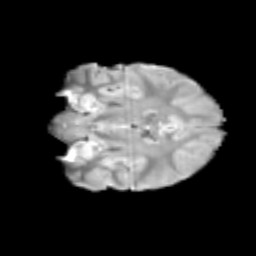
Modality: T2w
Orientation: coronal
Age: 12
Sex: female
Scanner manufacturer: siemens
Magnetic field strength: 3 T
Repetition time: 3.8 s
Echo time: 0.07 s